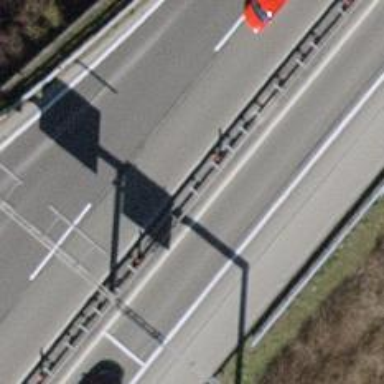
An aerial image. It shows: Trunk motorroad.